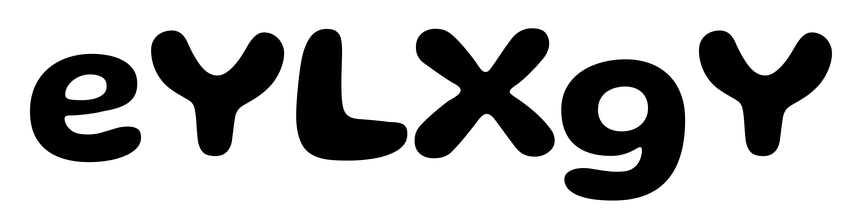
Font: Gluten_SemiBold